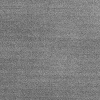
Atmospheric dust classification: dusty